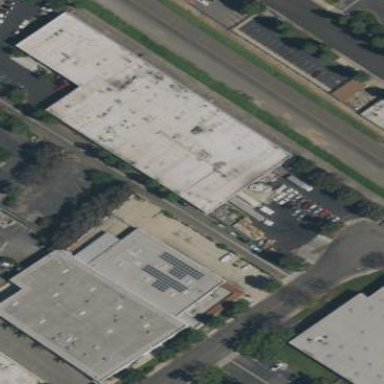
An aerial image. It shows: Warehouse.